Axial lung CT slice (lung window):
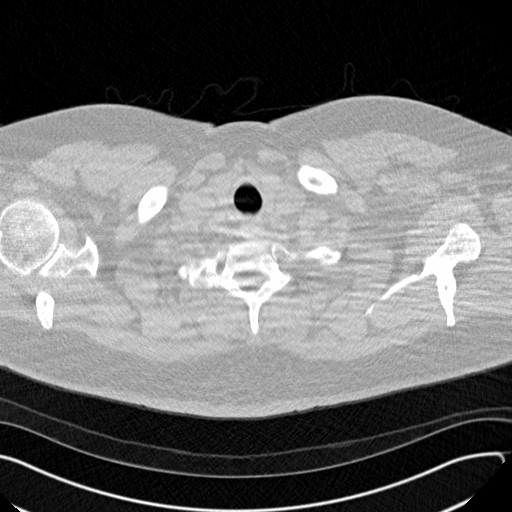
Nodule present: no